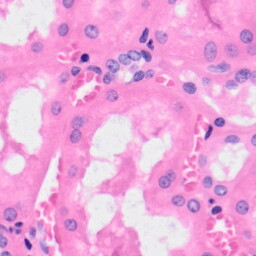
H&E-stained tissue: Kidney